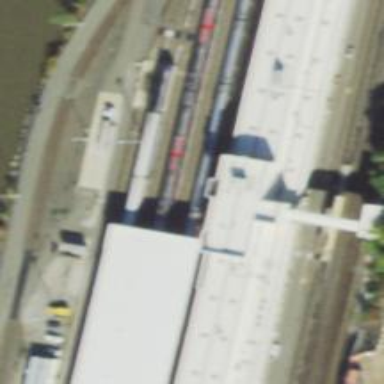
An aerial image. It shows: Rail yard with electrified rails. There is building passage tunnel.